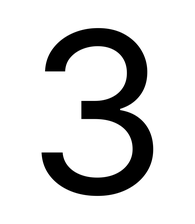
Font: Inter_Regular